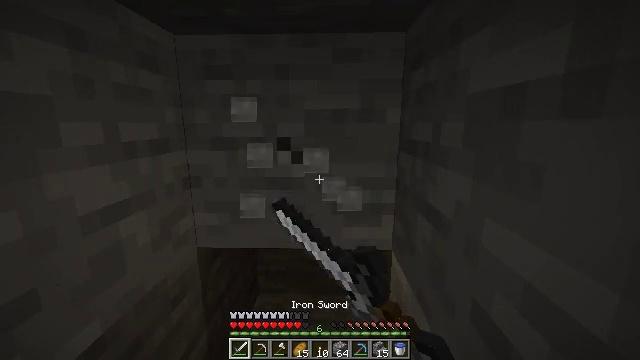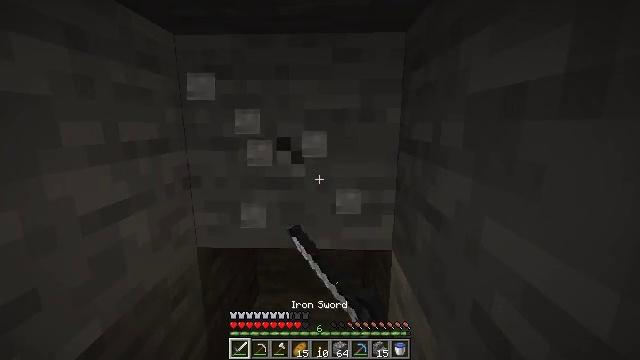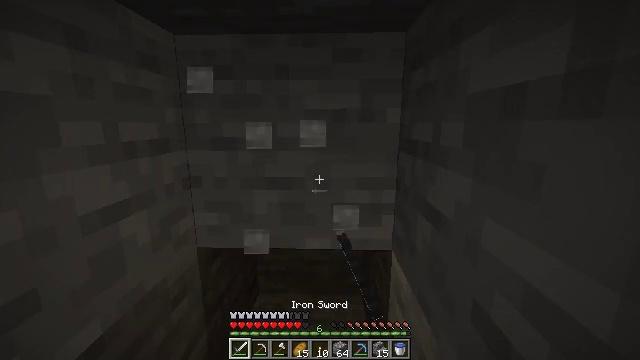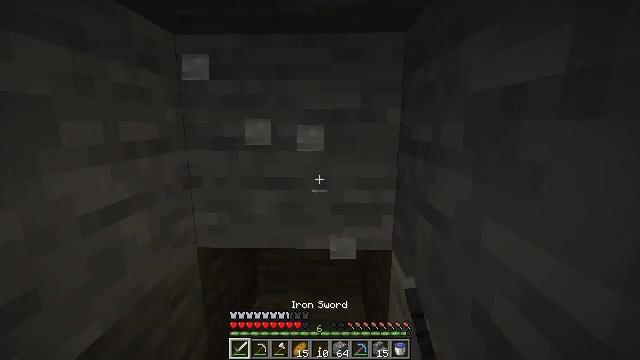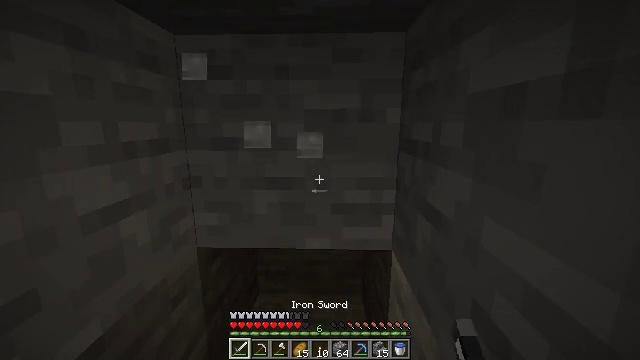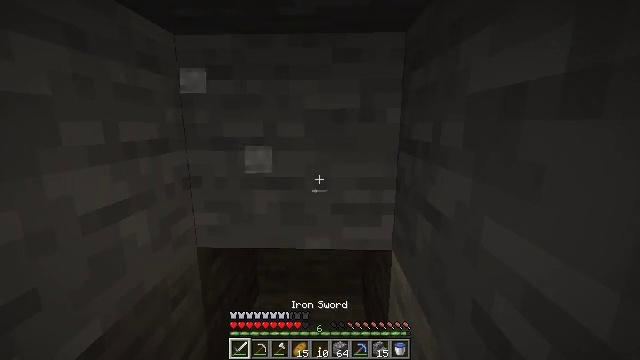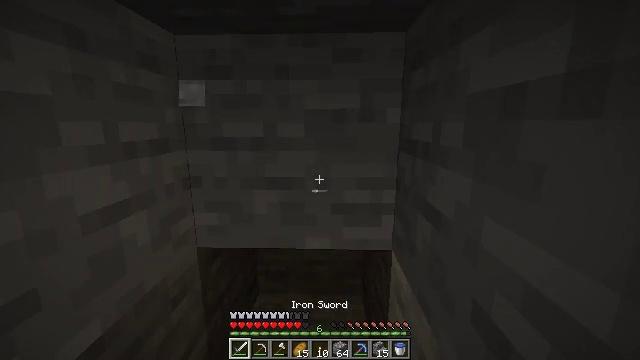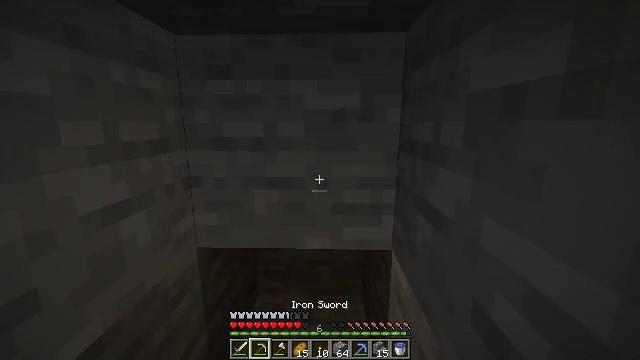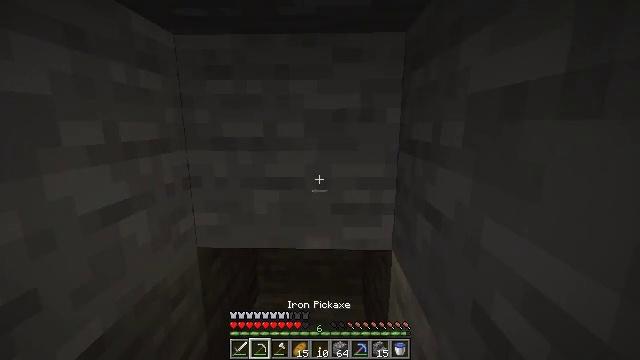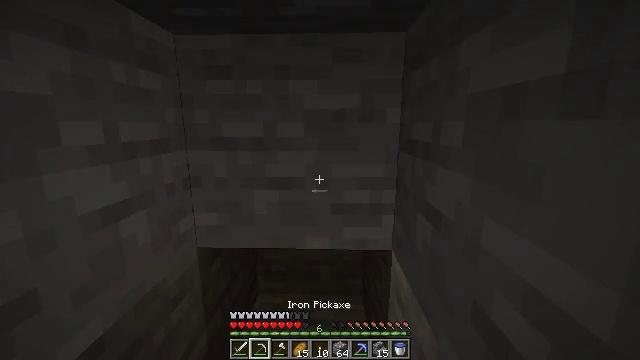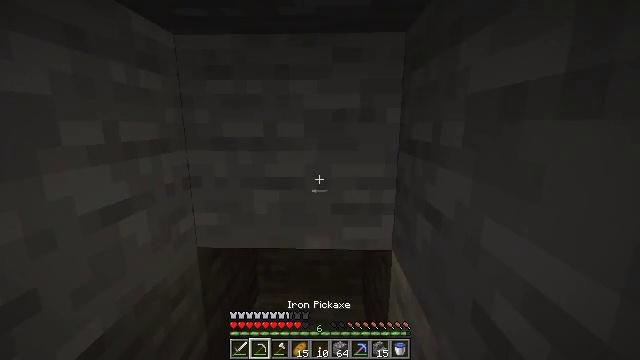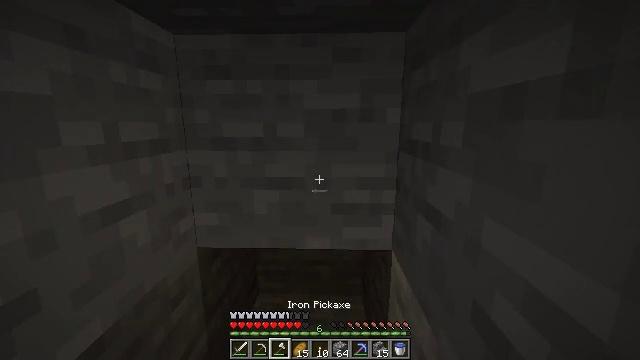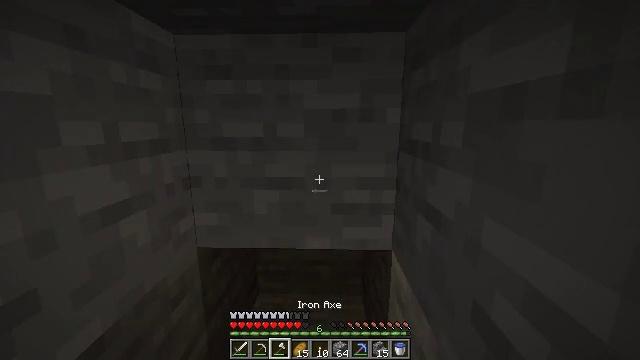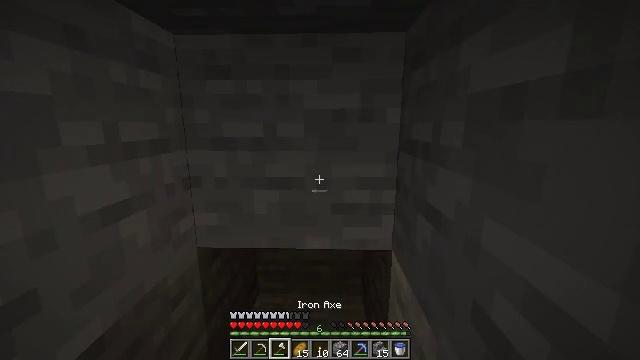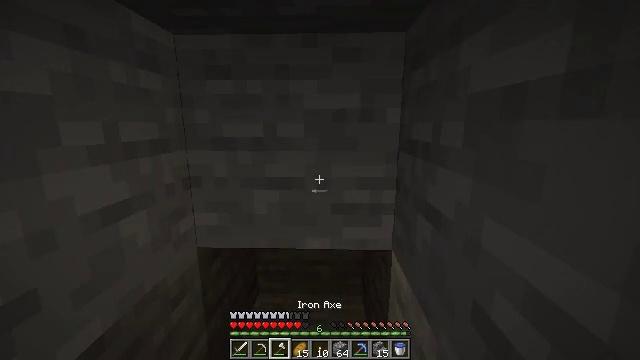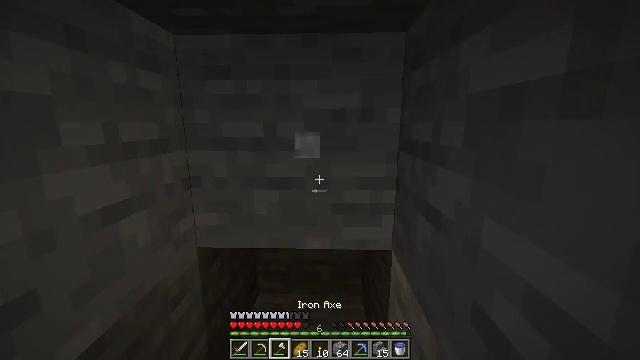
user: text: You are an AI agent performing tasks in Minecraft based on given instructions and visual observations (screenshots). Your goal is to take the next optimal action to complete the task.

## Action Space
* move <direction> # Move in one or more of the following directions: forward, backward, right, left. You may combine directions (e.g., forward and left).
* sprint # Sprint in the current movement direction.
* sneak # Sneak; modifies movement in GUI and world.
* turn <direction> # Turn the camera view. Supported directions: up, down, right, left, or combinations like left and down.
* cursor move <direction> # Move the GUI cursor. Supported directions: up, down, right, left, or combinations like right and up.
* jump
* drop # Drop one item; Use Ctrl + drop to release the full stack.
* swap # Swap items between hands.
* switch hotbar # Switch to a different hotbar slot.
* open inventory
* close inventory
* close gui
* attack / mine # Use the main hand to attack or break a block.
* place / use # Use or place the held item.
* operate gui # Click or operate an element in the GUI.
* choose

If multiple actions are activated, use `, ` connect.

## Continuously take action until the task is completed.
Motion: motion action
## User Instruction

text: Break the stone block.
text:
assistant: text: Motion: attack / mine
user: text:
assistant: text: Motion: no_op
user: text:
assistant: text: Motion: no_op
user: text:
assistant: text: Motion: no_op
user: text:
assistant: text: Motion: no_op
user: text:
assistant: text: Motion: no_op
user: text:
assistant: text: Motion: switch to hotbar 2
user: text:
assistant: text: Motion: switch to hotbar 2
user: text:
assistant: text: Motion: switch to hotbar 2
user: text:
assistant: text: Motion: no_op
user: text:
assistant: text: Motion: switch to hotbar 3
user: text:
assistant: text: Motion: switch to hotbar 3
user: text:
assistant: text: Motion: switch to hotbar 3
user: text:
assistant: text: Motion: no_op
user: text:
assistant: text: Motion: attack / mine
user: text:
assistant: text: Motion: attack / mine
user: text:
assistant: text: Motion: attack / mine
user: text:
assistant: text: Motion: attack / mine
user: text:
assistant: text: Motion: attack / mine
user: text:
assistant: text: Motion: no_op
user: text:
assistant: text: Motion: switch to hotbar 2
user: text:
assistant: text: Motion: switch to hotbar 2
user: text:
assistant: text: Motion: switch to hotbar 2
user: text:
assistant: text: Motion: attack / mine
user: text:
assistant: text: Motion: attack / mine
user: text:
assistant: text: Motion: attack / mine
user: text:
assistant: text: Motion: attack / mine
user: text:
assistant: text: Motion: attack / mine
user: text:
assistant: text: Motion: attack / mine
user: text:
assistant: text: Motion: attack / mine